Question: i am creating a windows phone application with tile effects, but somewhere i confused using/creating tiles. i just confused between application & secondary tile, what's the difference between?
Actually my requirements is to create a page within my app, which contains some tiles (i am saying these as tiles, might be these are something else). the pictures are shown below to make more clear--->
whenever the user clicks on any of these tiles, he would redirect to the corresponding page. (to some page), for example:- if he clicks on message tile, then he will redirect to the some page showing messages.
i also wants to ask that if these are not tiles, then wat are these looking like tiles & containing some regular updating text ???
& what is difference between application tiles & secondary tiles ?
note:- the image is of some wp7 app, which is edited to make clear about my question.
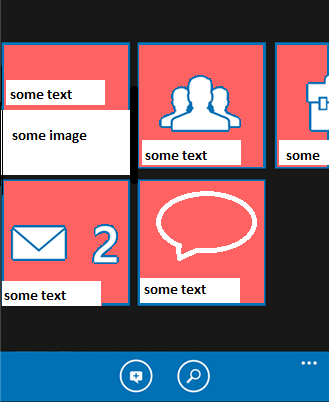
Answer: For navigation between pages use the NavigationService.Navigate method.
There are no controls behaving in the same way as tiles, so you are required to implement the functionality you need. You can use a clever cobination of Rectangle, transparent-background images and text blocks, which together could respond to tap event and navigate.